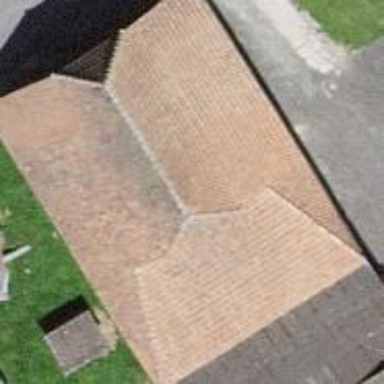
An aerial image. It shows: Rural barn.